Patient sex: F
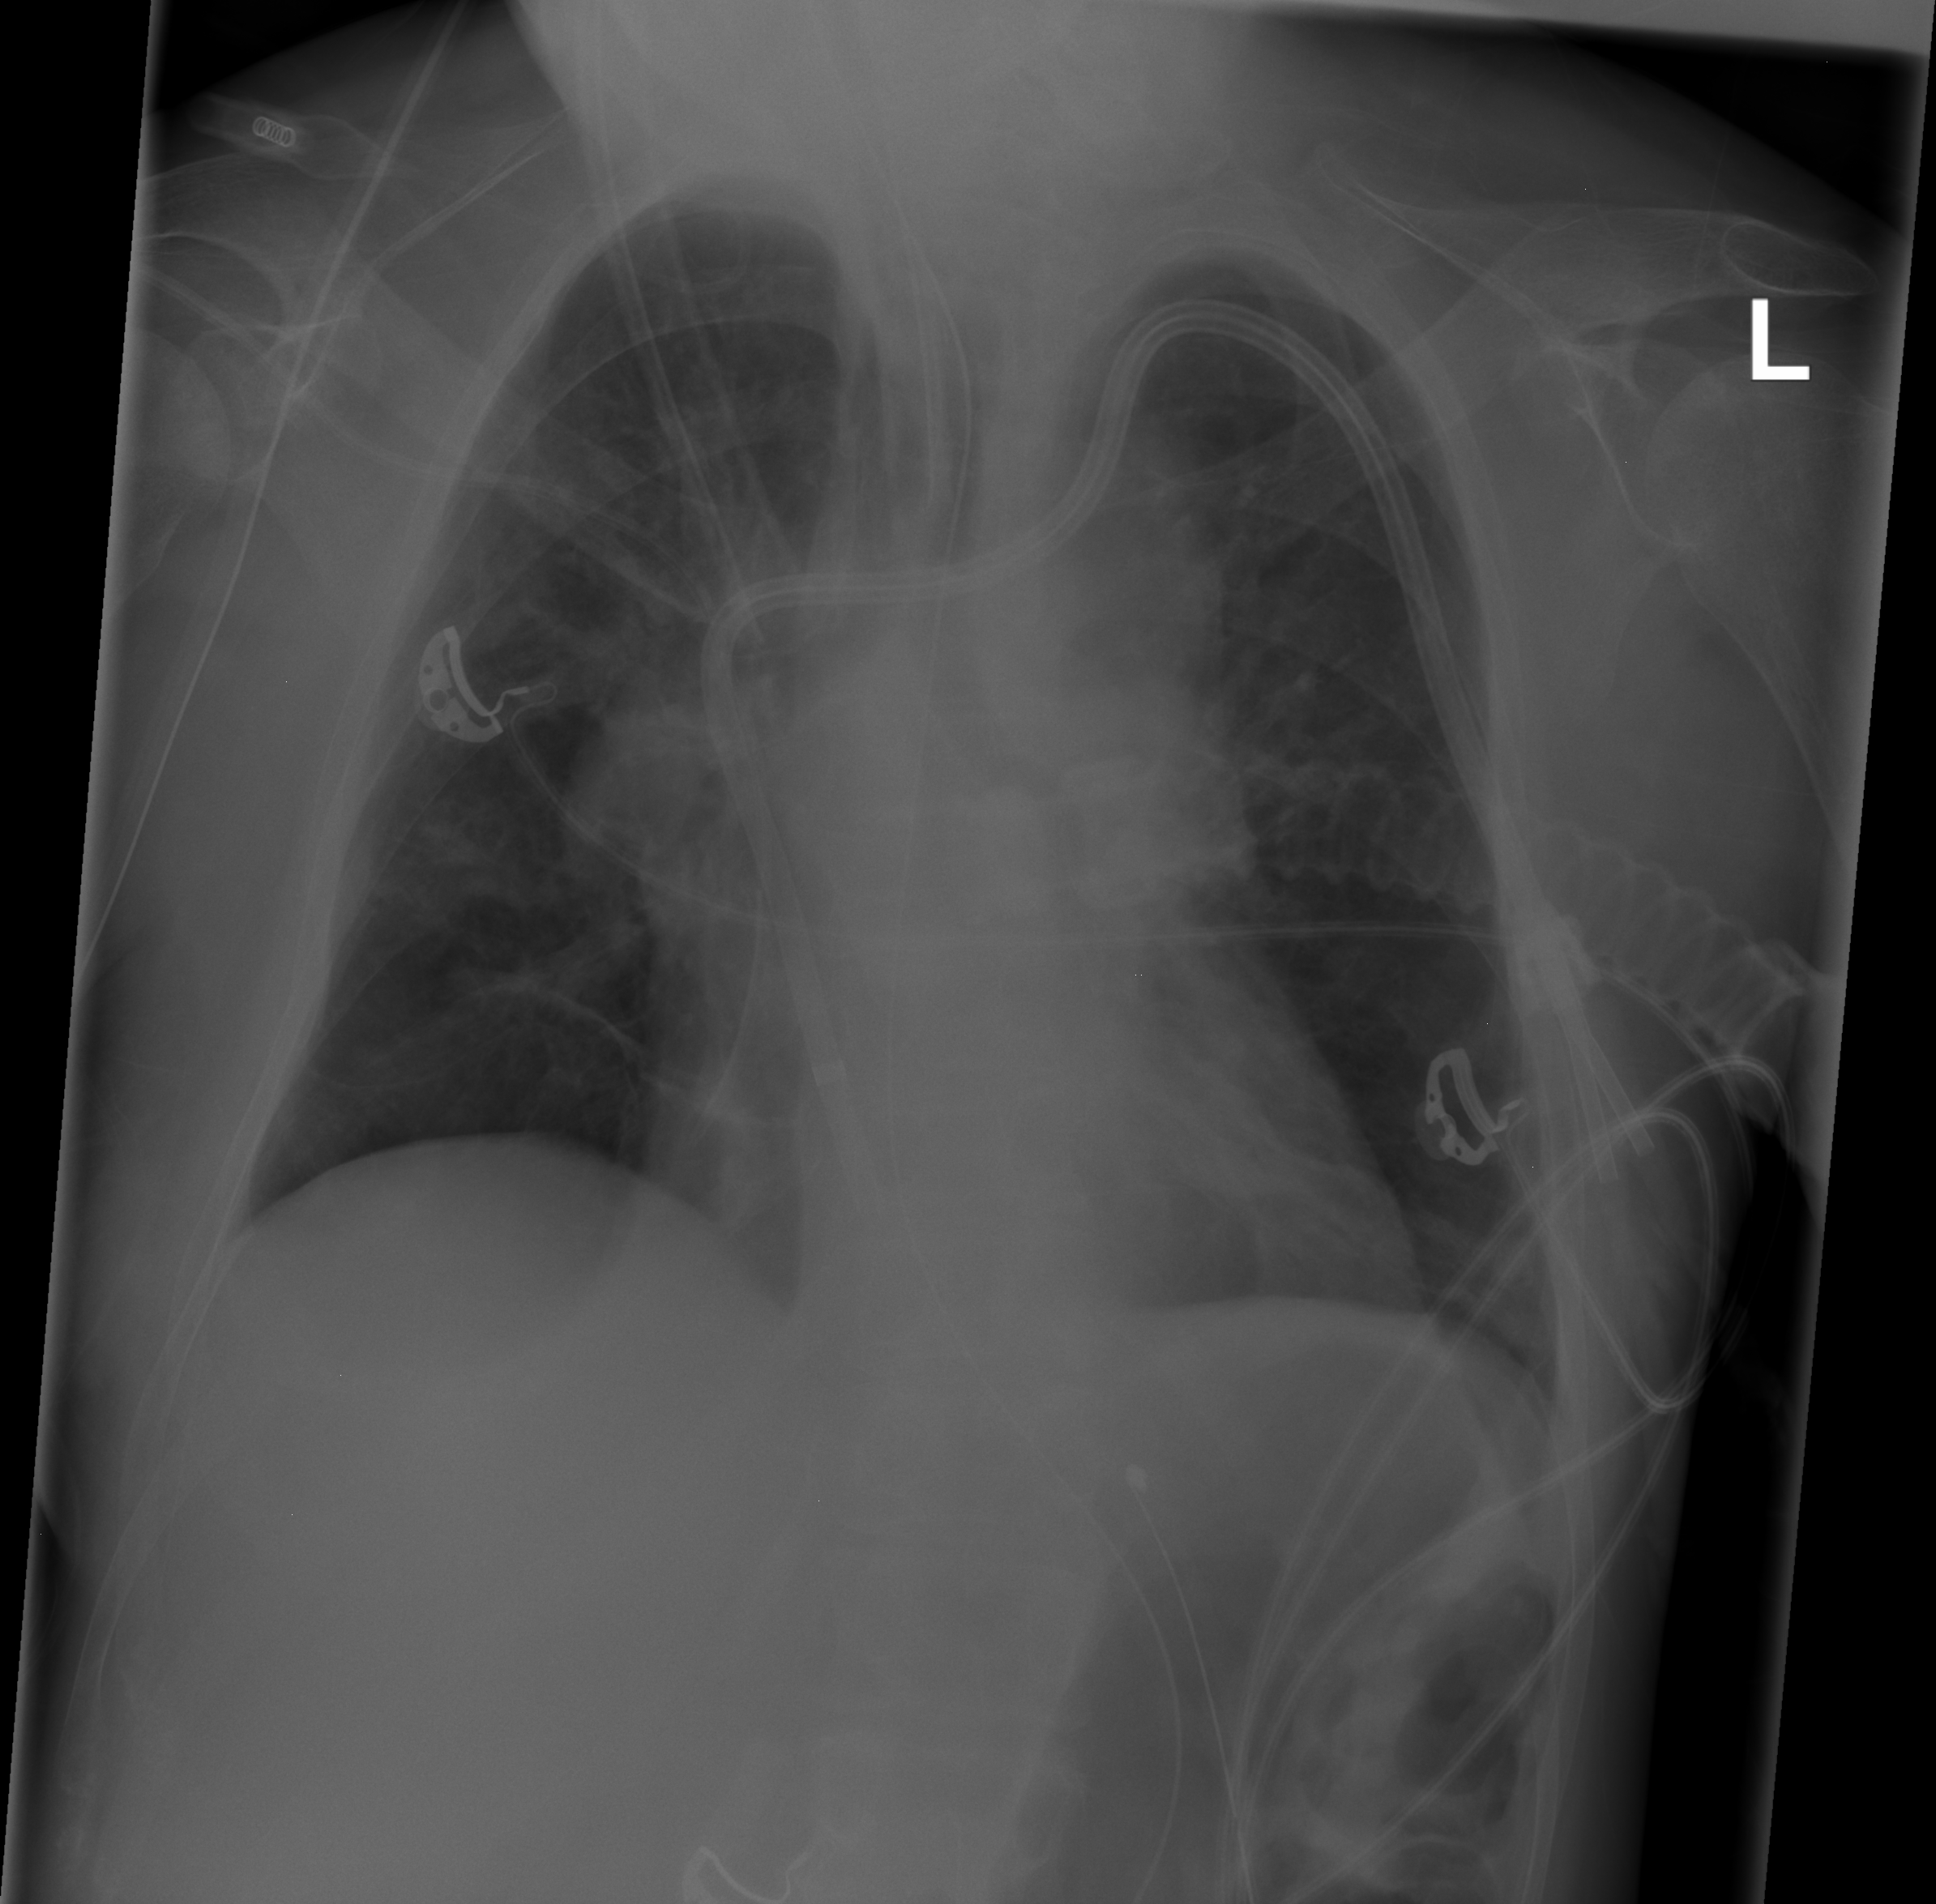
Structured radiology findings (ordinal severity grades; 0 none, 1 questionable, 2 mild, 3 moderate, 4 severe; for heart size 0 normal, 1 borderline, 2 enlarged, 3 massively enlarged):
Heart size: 0
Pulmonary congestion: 0
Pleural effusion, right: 0
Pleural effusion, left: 0
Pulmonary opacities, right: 0
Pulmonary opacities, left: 0
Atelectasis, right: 2
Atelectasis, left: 0